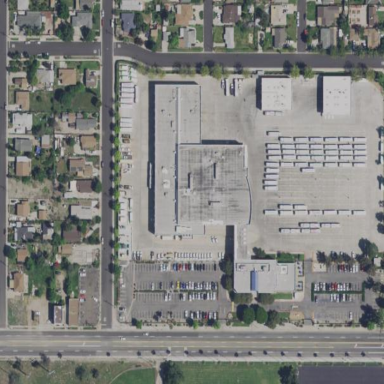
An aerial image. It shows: Commercial area.